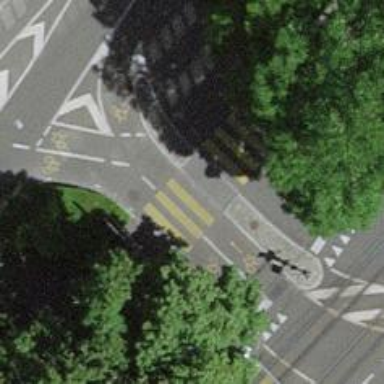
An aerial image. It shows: Zebra crossing with uncontrolled intersection and pedestrian island.